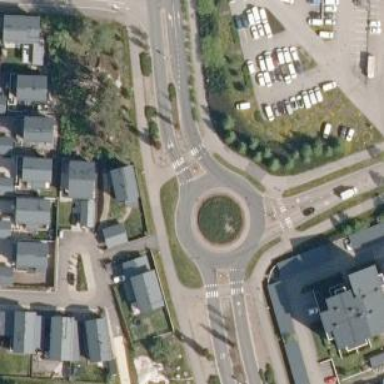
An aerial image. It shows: Tertiary road with asphalt surface leading to roundabout junction.